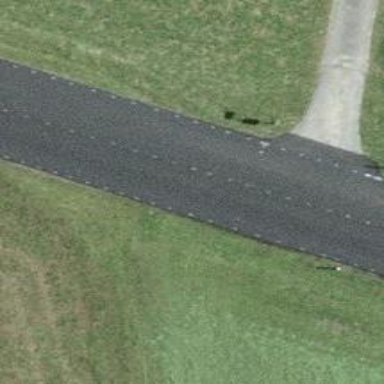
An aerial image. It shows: Bus stop along the road.